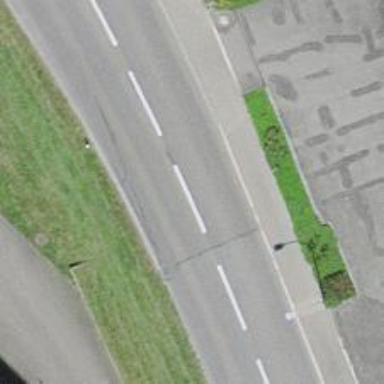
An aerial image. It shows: Secondary road with asphalt surface.